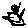
Label: zigzag